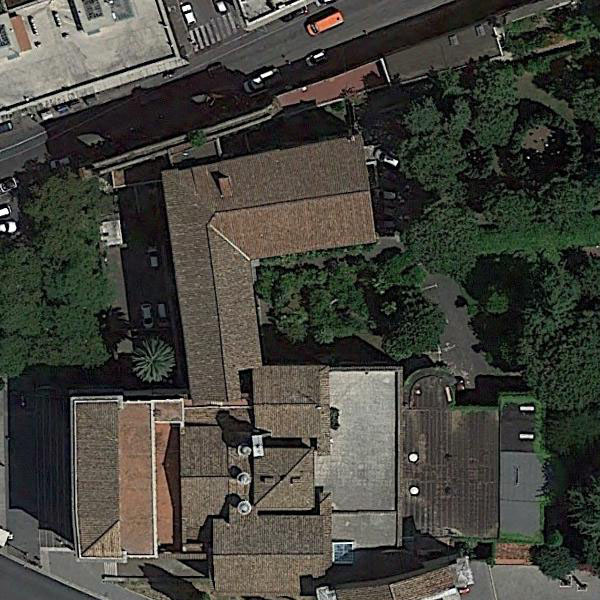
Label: Church